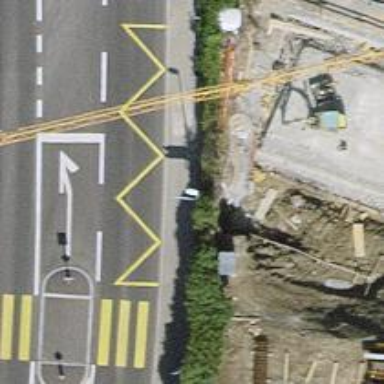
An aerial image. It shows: Bus stop with platform for public transport.